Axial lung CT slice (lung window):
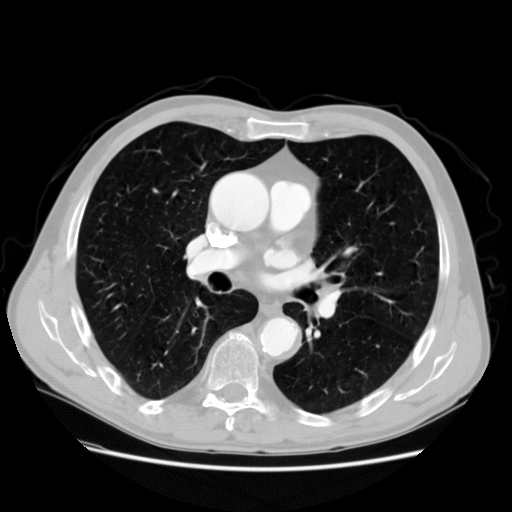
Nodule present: no